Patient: sex F, age 66
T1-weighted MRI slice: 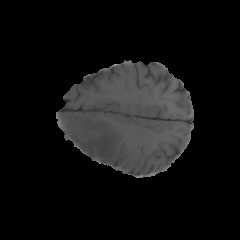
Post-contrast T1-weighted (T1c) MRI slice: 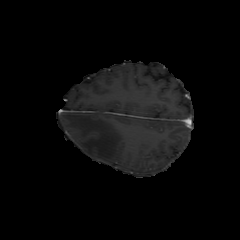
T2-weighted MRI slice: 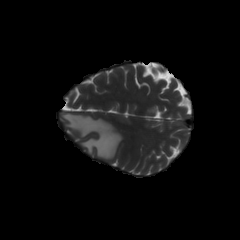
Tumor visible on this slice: yes
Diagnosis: Glioblastoma, IDH-wildtype
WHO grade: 4